Field crop: maize
Growth stage: 1
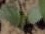
Species: datura